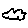
Label: cloud